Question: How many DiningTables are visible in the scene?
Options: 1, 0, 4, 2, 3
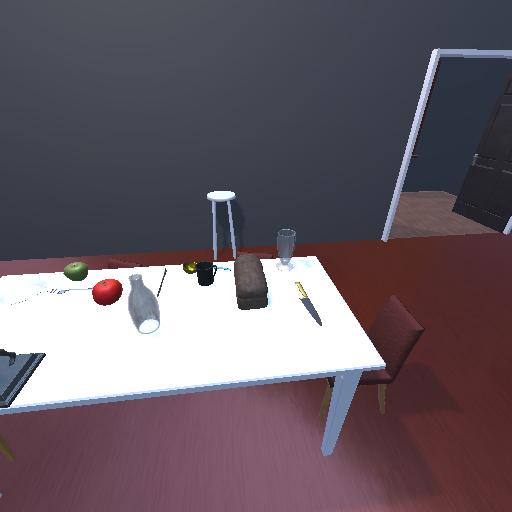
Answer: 1